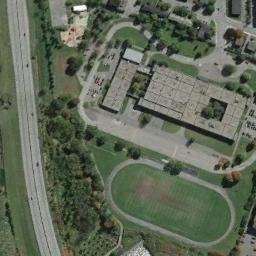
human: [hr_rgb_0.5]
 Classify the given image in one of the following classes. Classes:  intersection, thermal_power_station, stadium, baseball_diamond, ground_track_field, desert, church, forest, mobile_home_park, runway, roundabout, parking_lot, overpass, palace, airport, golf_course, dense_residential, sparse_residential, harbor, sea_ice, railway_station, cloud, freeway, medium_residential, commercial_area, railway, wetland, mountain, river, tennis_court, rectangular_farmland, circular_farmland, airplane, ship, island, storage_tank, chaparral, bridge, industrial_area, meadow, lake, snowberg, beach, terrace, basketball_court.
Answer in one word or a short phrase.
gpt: ground_track_field